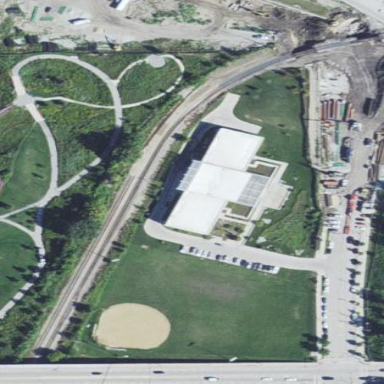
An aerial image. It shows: Public building within sports center.